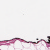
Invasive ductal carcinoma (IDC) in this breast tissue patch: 0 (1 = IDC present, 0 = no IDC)